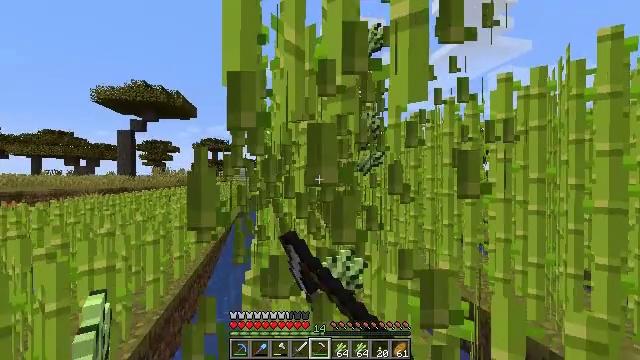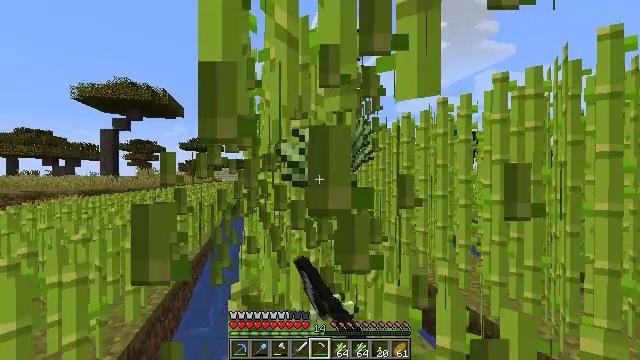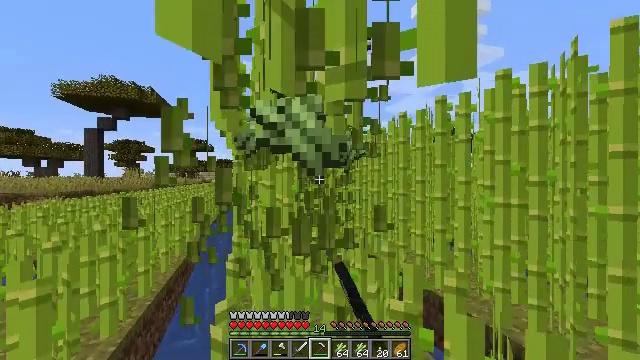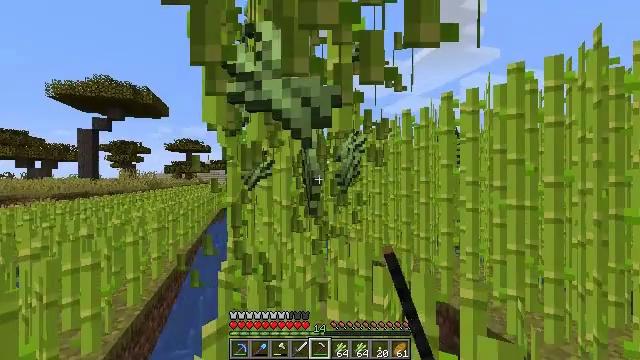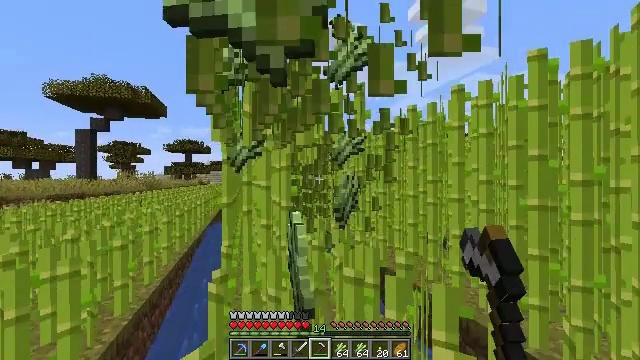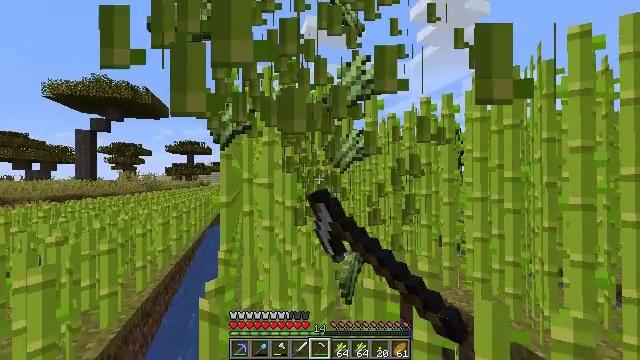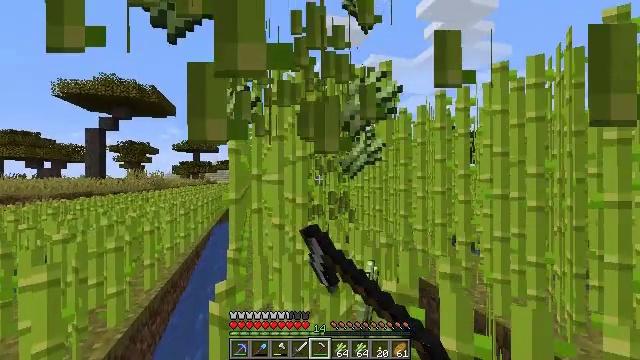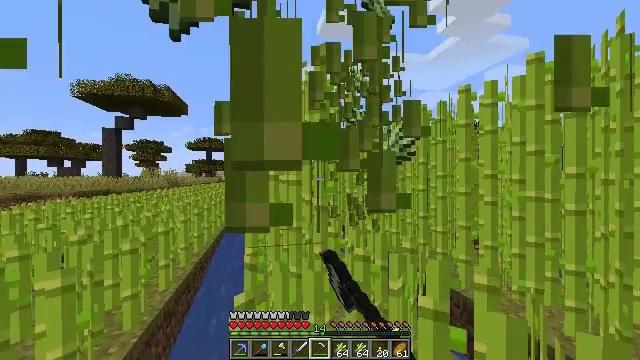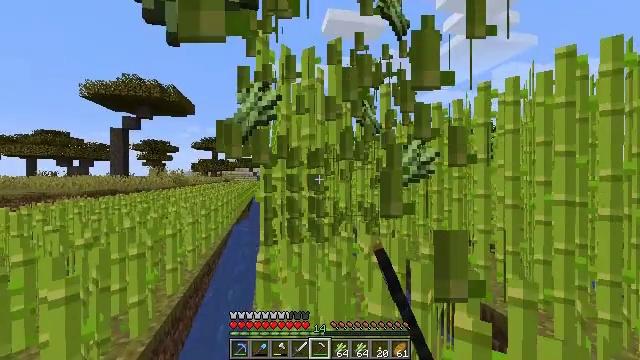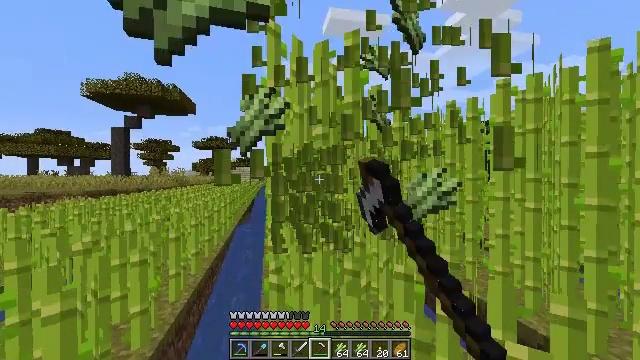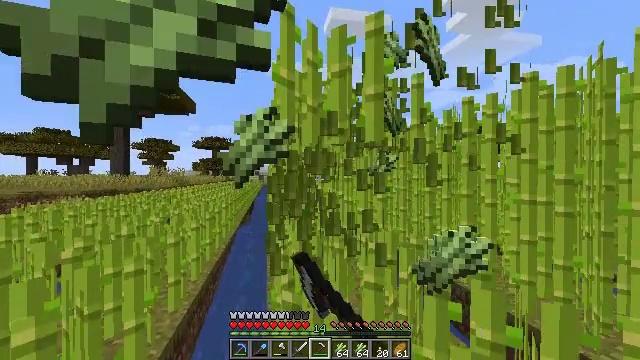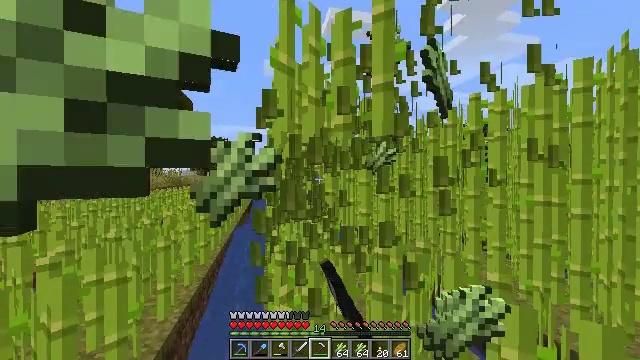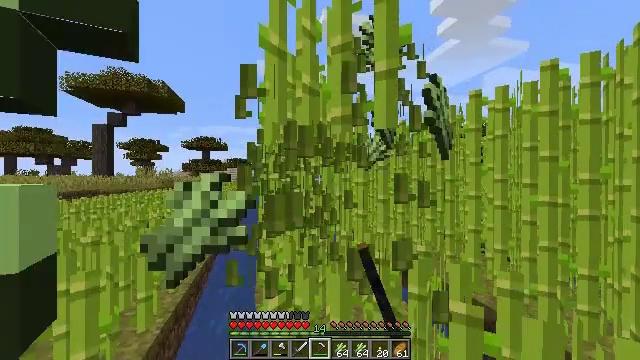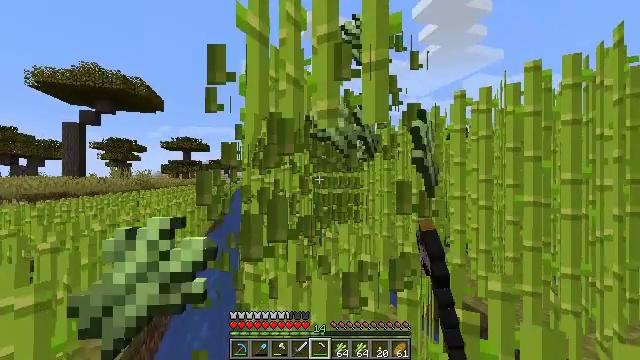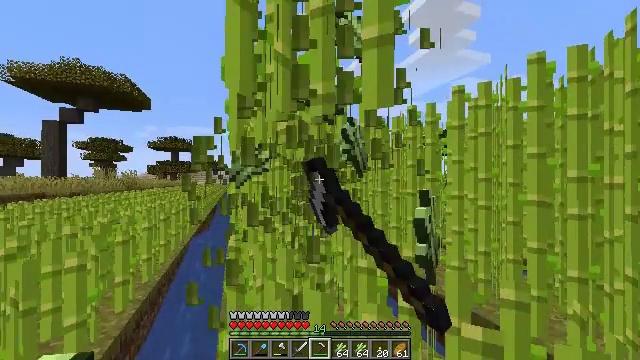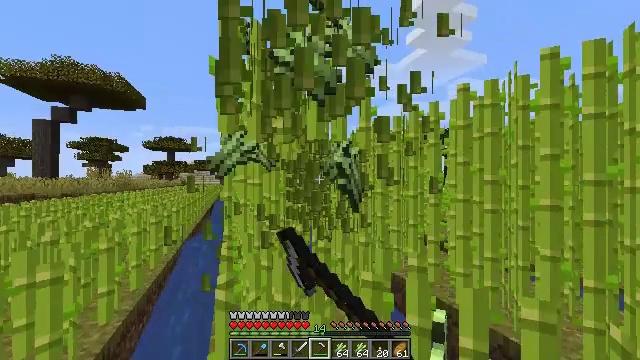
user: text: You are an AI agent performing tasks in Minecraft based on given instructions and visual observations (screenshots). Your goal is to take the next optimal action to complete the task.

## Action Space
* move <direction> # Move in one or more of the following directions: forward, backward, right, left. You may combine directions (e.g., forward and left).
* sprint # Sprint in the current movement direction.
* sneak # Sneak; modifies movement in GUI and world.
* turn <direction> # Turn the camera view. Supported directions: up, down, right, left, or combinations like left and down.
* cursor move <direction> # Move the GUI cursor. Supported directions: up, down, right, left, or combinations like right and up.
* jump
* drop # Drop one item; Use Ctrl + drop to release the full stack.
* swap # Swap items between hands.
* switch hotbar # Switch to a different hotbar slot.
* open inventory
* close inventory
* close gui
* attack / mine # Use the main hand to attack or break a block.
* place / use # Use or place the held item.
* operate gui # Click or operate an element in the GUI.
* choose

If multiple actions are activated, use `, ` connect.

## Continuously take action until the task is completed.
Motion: motion action
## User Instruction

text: Gather sugar cane for crafting.
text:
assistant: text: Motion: move forward, turn right, attack / mine
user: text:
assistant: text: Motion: move forward, turn right, attack / mine
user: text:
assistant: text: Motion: move forward, attack / mine
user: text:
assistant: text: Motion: move forward, attack / mine
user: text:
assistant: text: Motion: move forward and move left, attack / mine
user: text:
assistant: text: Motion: move forward and move left, turn left, attack / mine
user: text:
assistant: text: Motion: move forward and move left, turn left, attack / mine
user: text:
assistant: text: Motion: move forward and move left, turn left, attack / mine
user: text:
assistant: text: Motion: move forward and move left, attack / mine
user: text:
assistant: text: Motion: move forward, attack / mine
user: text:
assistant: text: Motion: move forward, attack / mine
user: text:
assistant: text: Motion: move forward, turn right, attack / mine
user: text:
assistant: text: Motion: move forward, turn right, attack / mine
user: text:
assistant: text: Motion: move forward, turn right, attack / mine
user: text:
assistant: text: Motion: move forward, attack / mine
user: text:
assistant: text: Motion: move forward, attack / mine
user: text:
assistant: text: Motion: move forward, attack / mine
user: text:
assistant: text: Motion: move forward, attack / mine
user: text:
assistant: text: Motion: move forward, turn left, attack / mine
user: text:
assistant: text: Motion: move forward and move left, turn left, attack / mine
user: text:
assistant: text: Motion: move forward and move left, turn left, attack / mine
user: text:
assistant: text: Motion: move forward and move left, attack / mine
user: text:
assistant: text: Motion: move forward, attack / mine
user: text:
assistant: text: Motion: move forward, attack / mine
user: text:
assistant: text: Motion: move forward, attack / mine
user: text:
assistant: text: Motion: move forward, turn right, attack / mine
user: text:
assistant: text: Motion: move forward, turn right, attack / mine
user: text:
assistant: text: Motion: move forward, attack / mine
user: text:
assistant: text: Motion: move forward, attack / mine
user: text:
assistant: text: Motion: move forward, attack / mine